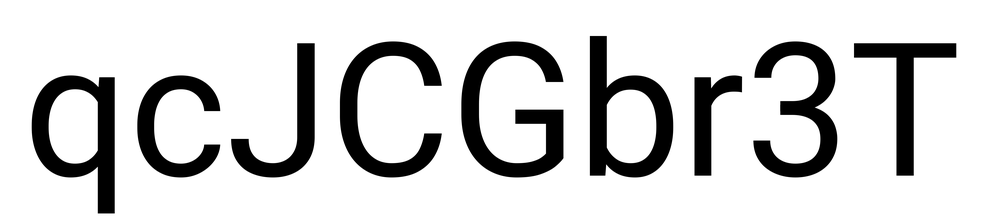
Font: Roboto_Regular